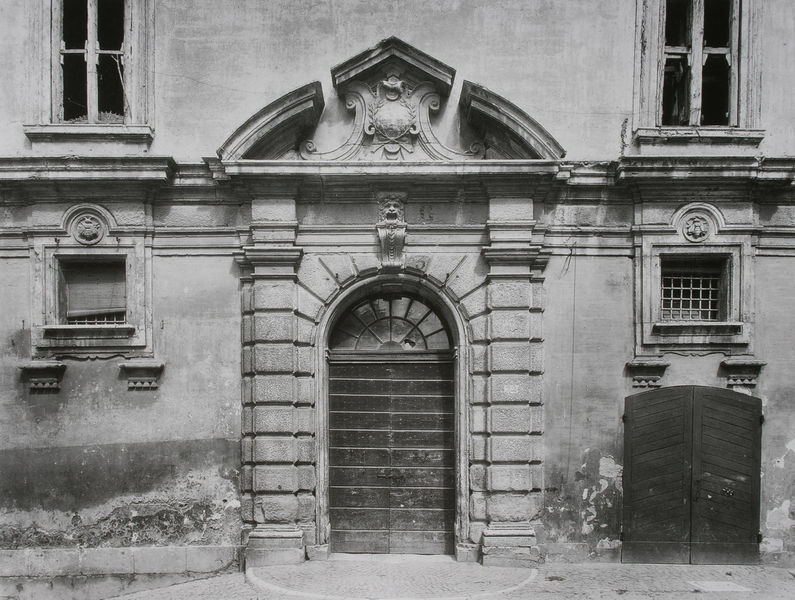
Titel: Tür des Theaters des Palazzo Barberini
Künstler: Pietro da Cortona
Standort: Rom
Institution: Palazzo Barberini
Schlagwörter: kopf, weiß, stadt, fenster, grau, holz, pfeiler, schwarz, säulen, tür, gebäude, haus, schloss, weg, ornament, alt, wand, architektur, barock, gesicht, sockel, stein, türbogen, gitter, figur, klassizismus, renaissance, stock, bogen, fassade, italien, türen, hang, leer, giebel, mauer, klein, monochrom, türe, rand, rundbogen, arch, architecture, church, column, columns, white, window, black, face, gray, grey, old, windows, detail, symmetrie, picture, türrahmen, screen, stufe, geschlossen, tor, foto, fotografie, photographie, verfall, eingang, erker, keller, fensterrahmen, gehsteig, palast, palazzo, torbogen, groß, schwarzweiss, pavement, architrav, rom, photo, fries, portal, rustika, wappen, sims, gesims, wood, gefängnis, pforte, putz, quader, voluten, medallion, rosette, romantisch, gitterfenster, ionisch, portikus, vergittert, antik, classical, roman, stone, fensterbank, florenz, building, house, street, zerstört, konsolen, löwe, fresko, entrance, exterior, shutters, black and white, frame, fotographie, aufnahme, zerbrochen, verzierungen, rosetten, verfallen, door, geschoss, aufsatz, luke, haustür, fratze, scherben, palais, photografie, holztür, tympanon, ädikula, außenansicht, fensterbänke, attika, rustizierung, entree, archway, doors, bossenquader, rustica, erdgeschoss, bossen, supraporte, bossenwerk, stadtpalais, bosse, bricks, facade, front, gate, dokumentation, hisorismus, feucht, gesprenge, fensterkreuze, faschen, medieval, schäden, gebrochen, segmente, shield, beschädigt, schlusstein, busse, neoclassical, gesprengt, outdoor, sprenggiebel, architekrue, grid, vergitterung, doorway, stadtpalast, neidkopf, lion, farnese, photograph, photography, rollladen, kellertür, europe, gesprengter giebel, verwitterung, risalithen, fensterfaschen, fensterlädene, hauseinang, kellertor, outzschäden, schwerben, typmpanon, blocks, emblem, blind, grate, masonry, 1590, pillars, zerbrichen, cell, muzzle, threshold, gargoyle, buliding, stone building, halfmoon, löwenkoopf, haif circle, prewar, palladian window, carved pediment, broken windows, 유럽, 중세시대, 창문, 문, 이탈리아, 숙박업소